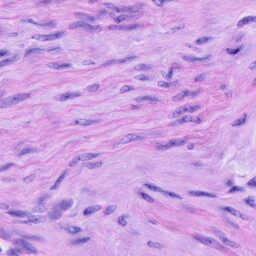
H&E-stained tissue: Cervix